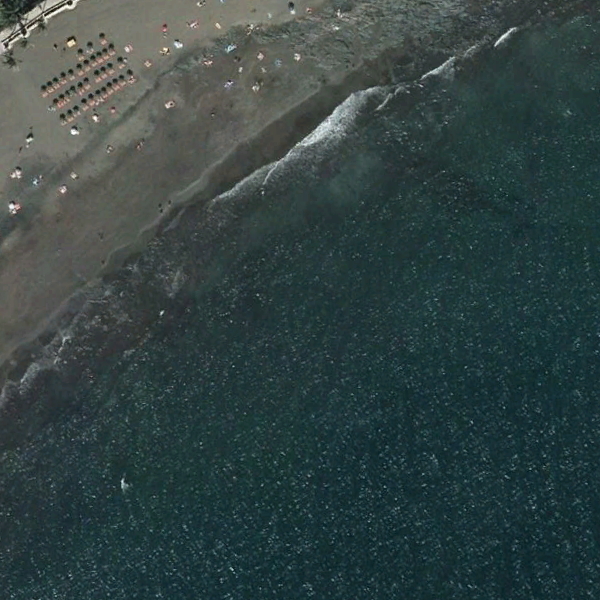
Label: Beach